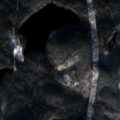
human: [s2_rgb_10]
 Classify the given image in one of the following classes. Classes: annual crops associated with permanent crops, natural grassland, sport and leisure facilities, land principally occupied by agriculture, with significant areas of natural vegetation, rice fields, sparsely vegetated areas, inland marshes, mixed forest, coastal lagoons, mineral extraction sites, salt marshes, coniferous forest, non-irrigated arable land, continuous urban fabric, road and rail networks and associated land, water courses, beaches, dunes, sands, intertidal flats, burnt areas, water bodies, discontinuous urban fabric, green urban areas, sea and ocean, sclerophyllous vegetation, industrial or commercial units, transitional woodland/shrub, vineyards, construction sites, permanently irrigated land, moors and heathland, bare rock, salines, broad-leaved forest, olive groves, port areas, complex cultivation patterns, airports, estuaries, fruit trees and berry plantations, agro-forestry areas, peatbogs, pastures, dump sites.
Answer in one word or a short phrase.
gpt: coniferous forest, mixed forest, water bodies